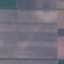
Land use / land cover: AnnualCrop